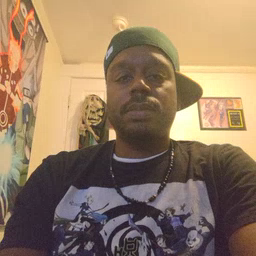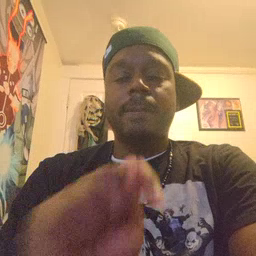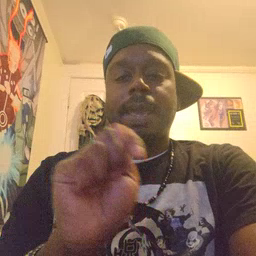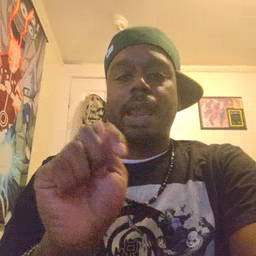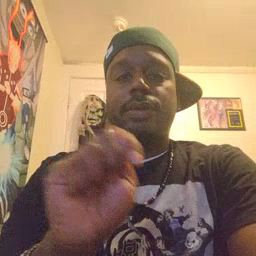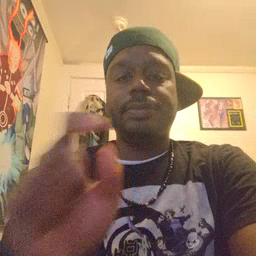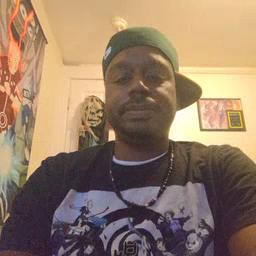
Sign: potty